Breast ultrasound image
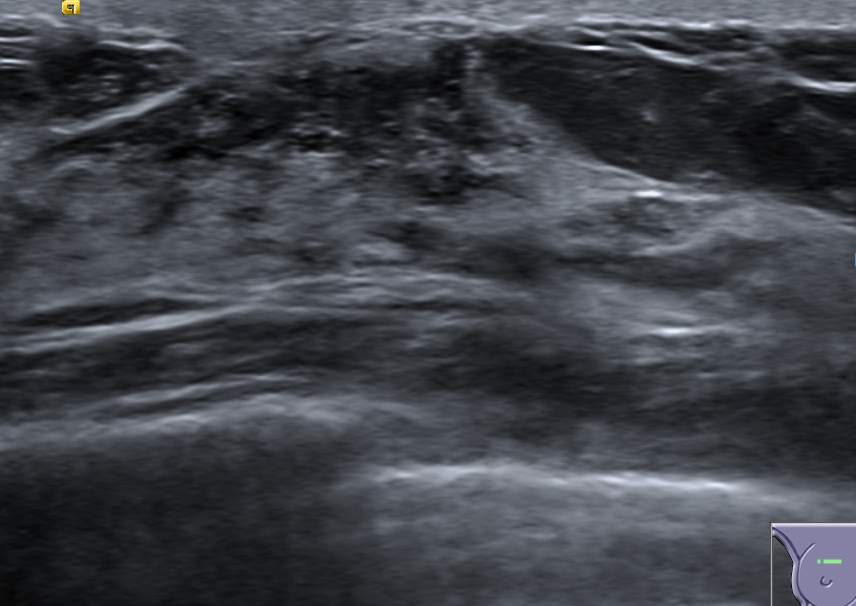
Diagnosis: normal